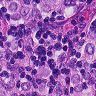
Metastatic tissue present: yes